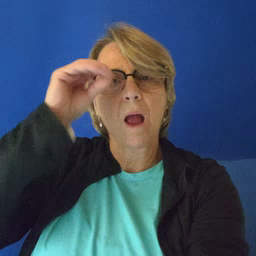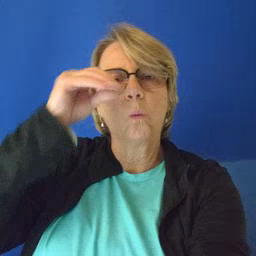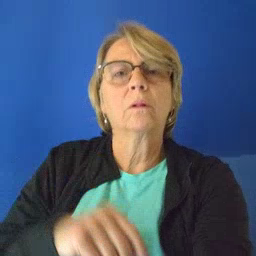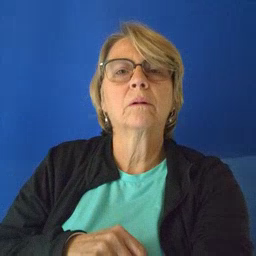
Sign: owl